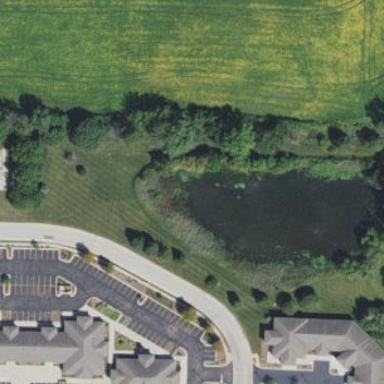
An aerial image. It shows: Pond with natural water.